Question: I am facing some serious web page rendering issues with Chrome. It is more prominent during javascript based animations and stuff on websites like youtube. I have tried removing chrome using (sudo apt-get purge google-chrome-stable) and then reinstalling it. But the problems still persist. The same webpages work correctly on firefox on ubuntu and chrome on windows. The problem only shows up when I use chrome on ubuntu.
I think the issue has started after I updated to the latest version of Chrome. I have used Chrome previously on this machine without any problems.
I have attached a image that demonstrates the issue.

What could possibly be the problem?
PS: here's the output of lshw -c video:
'''
*-display
description: VGA compatible controller
product: Madison [Radeon HD 5000M Series]
vendor: Hynix Semiconductor (Hyundai Electronics)
physical id: 0
bus info: pci@0000:01:00.0
version: 00
width: 64 bits
clock: 33MHz
capabilities: pm pciexpress msi vga_controller bus_master cap_list rom
configuration: driver=fglrx_pci latency=0
resources: irq:46 memory:e0000000-efffffff memory:f0020000-f003ffff ioport:d000(size=256) memory:f0000000-f001ffff
'''
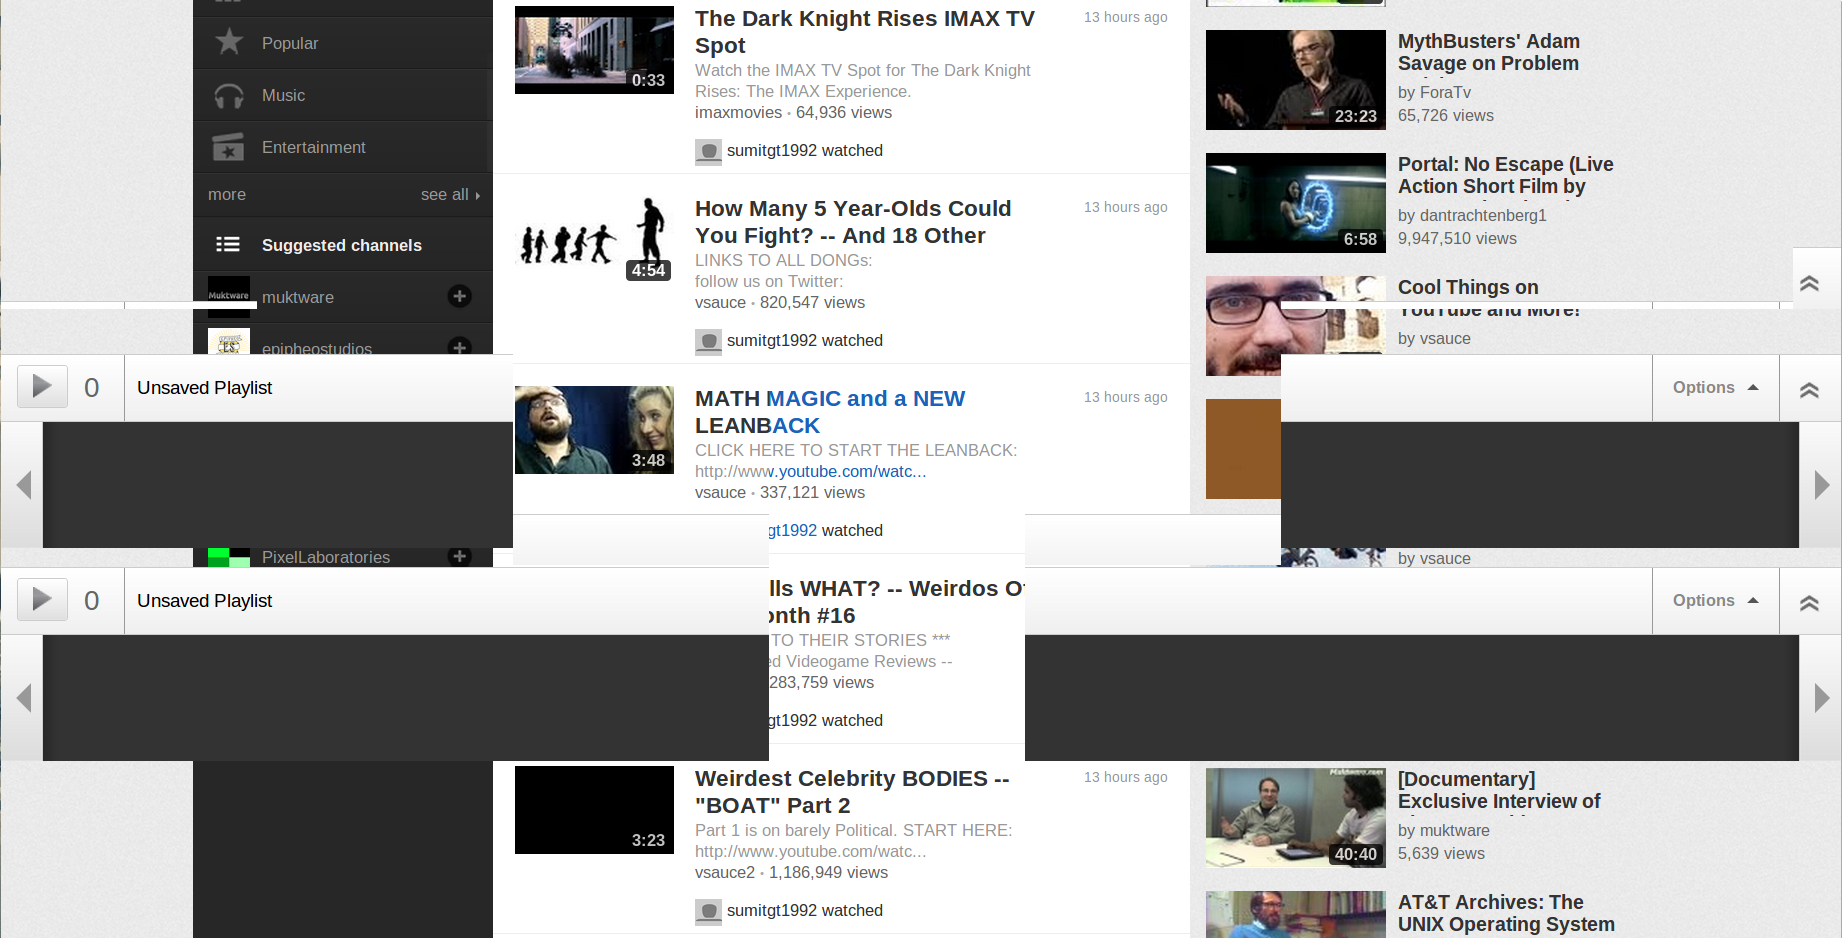
Answer: The issue is with the graphic drivers.
1. Download latest beta drivers from AMD website.
2. Uninstall ATI drivers:sudo apt-get remove --purge fglrx
3. Reinstall xorg:sudo apt-get install --reinstall xserver-xorg-video-radeon
4. Reboot.
5. Install new beta drivers:sudo sh beta_drivers_name.run
6. Reboot and Chrome works fine.